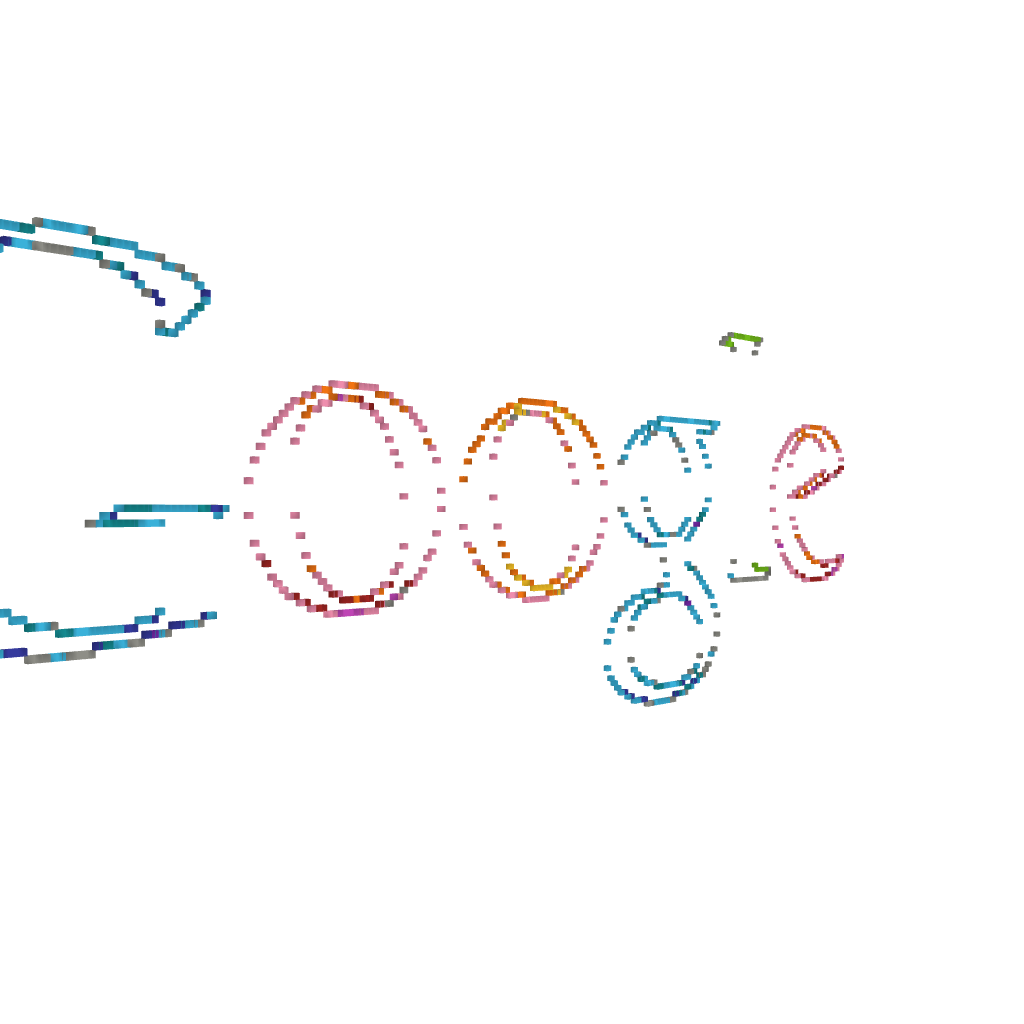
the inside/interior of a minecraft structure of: Google